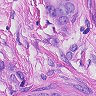
Metastatic tissue present: yes